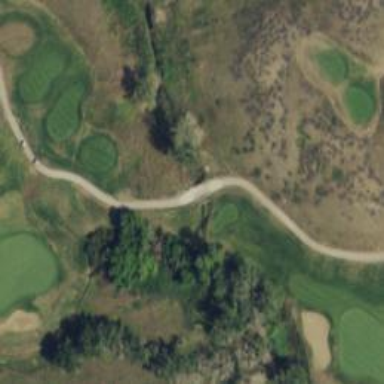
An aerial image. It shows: Bridge over golf cart path. The path is specifically designed for golf carts.